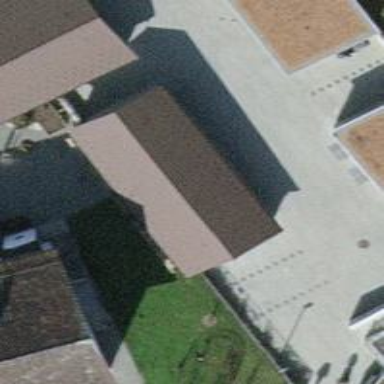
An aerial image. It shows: View of roof of building.